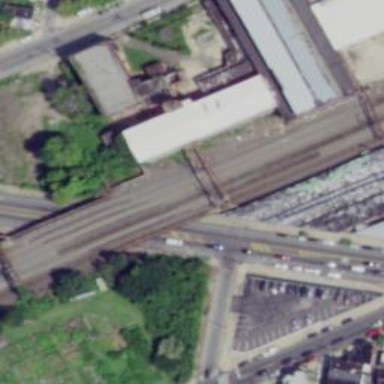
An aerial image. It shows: Bridge with electrified railway tracks featuring contact line.